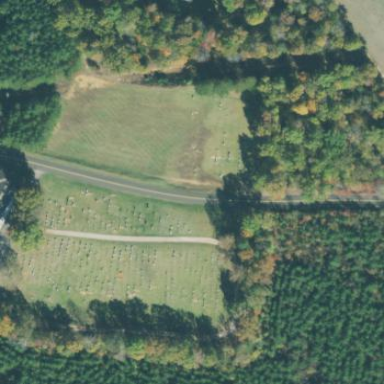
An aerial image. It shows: Cemetery.